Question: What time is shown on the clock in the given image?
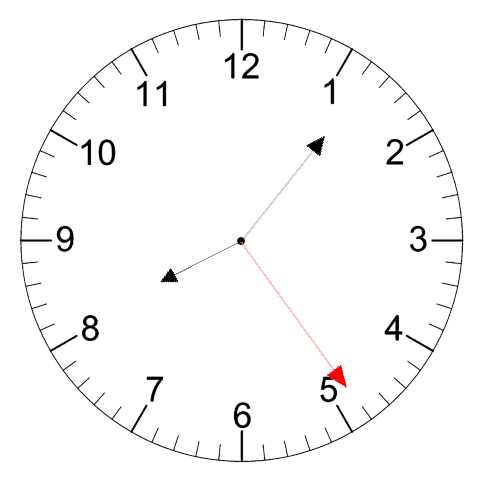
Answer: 08:06:24